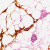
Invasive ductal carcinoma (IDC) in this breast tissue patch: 0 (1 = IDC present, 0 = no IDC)